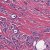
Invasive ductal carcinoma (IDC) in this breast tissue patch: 1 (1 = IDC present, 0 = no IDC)